Interaction volume radius: 10 \u00c5
Interaction volume height: 15 \u00c5
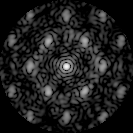
Disorder parameter: 0.5253